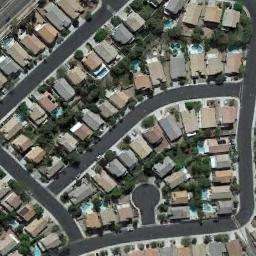
Label: residential